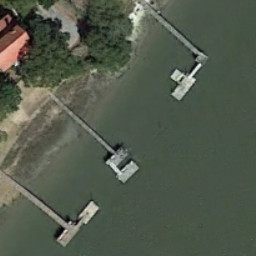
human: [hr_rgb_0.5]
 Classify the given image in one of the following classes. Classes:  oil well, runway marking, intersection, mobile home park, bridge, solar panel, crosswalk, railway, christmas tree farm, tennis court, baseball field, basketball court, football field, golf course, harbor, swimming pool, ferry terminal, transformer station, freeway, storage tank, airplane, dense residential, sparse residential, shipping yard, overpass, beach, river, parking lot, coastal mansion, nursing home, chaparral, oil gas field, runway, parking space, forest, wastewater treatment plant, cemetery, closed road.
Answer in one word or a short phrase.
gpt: ferry terminal